Question: I have came across <URL>. In this they have mentioned that . Trigger.io used the following flow chart for their Native bridge. 'What is Phonegap native Bridge Work flow? Why it is too slow? Is that true?'

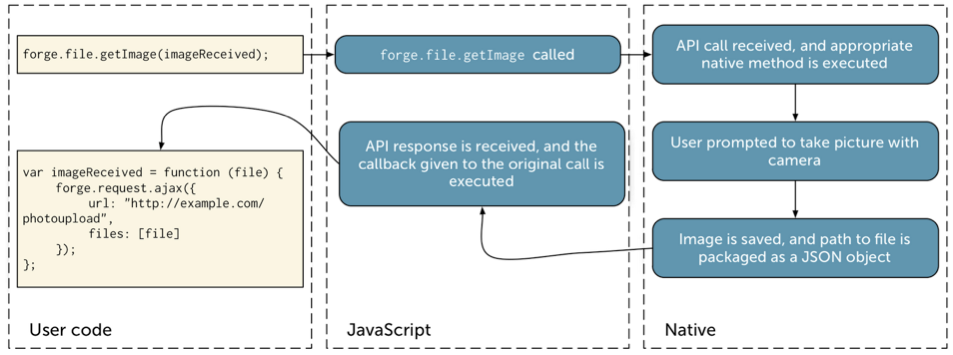
Answer: The article on Trigger.io's performance being 'up to 5 times faster only applied to Android', and is outdated as we 'fixed the slow JS to native bridge last November'. The performance improvements are in version 2.2.0 and newer.
<URL>
> Yes, I have tested the same sample with latest PhoneGap
library(cordova-2.7.0.jar) and JavaScript, Working fine and